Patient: sex F, age 54
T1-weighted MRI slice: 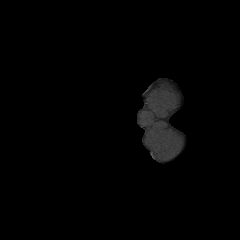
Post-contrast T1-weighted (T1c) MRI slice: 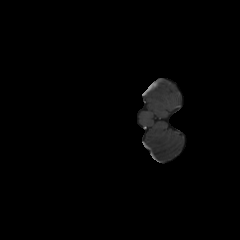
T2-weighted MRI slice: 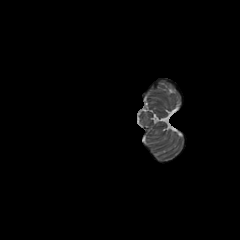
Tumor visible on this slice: no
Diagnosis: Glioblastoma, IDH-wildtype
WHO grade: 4